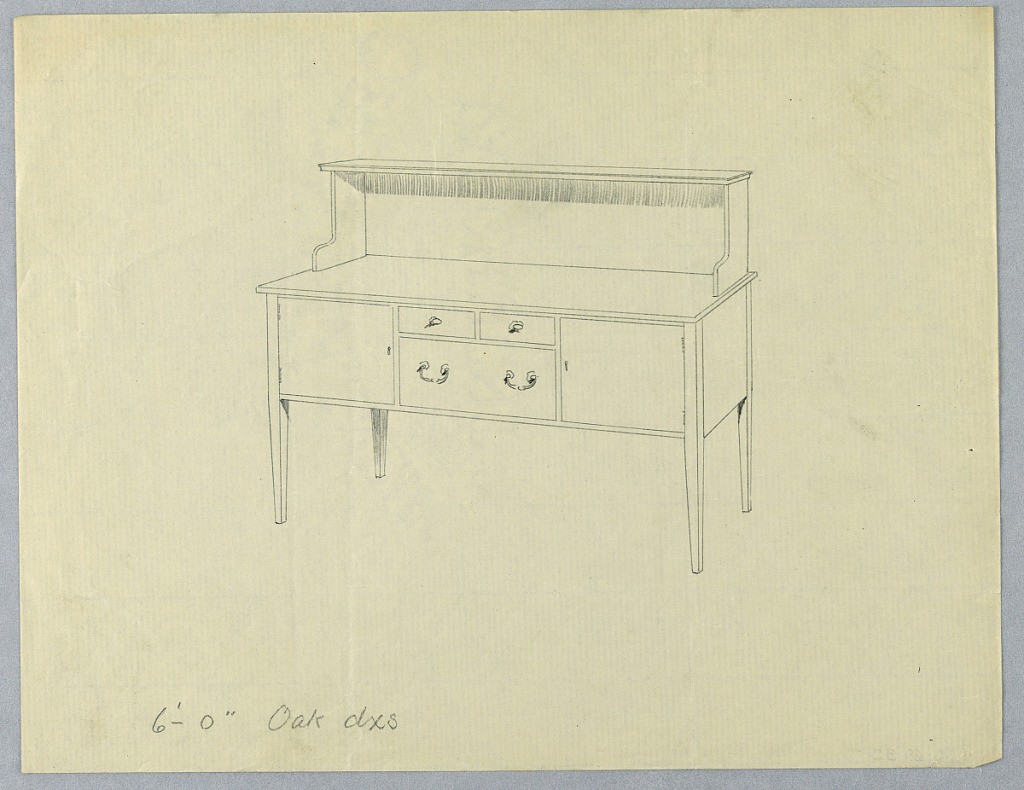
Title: Design for Sideboard with Top Shelf Supported by Volutes
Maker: A.N. Davenport Co.
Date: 1900–05
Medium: Graphite on thin cream paper
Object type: Drawing
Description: Rectangular sideboard with four straight tapering legs; tri-partite front with three drawers in two rows at center, flanked by door/cabinet either side; extended back and "L"-shaped volutes support upper shelf.